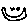
Label: smiley face